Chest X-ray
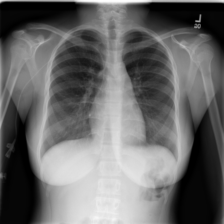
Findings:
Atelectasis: negative
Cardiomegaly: negative
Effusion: negative
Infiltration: negative
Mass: negative
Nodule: negative
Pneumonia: negative
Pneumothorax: negative
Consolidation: negative
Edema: negative
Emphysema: negative
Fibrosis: negative
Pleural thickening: negative
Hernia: negative